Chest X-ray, AP view. Patient: 24 years old, sex M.
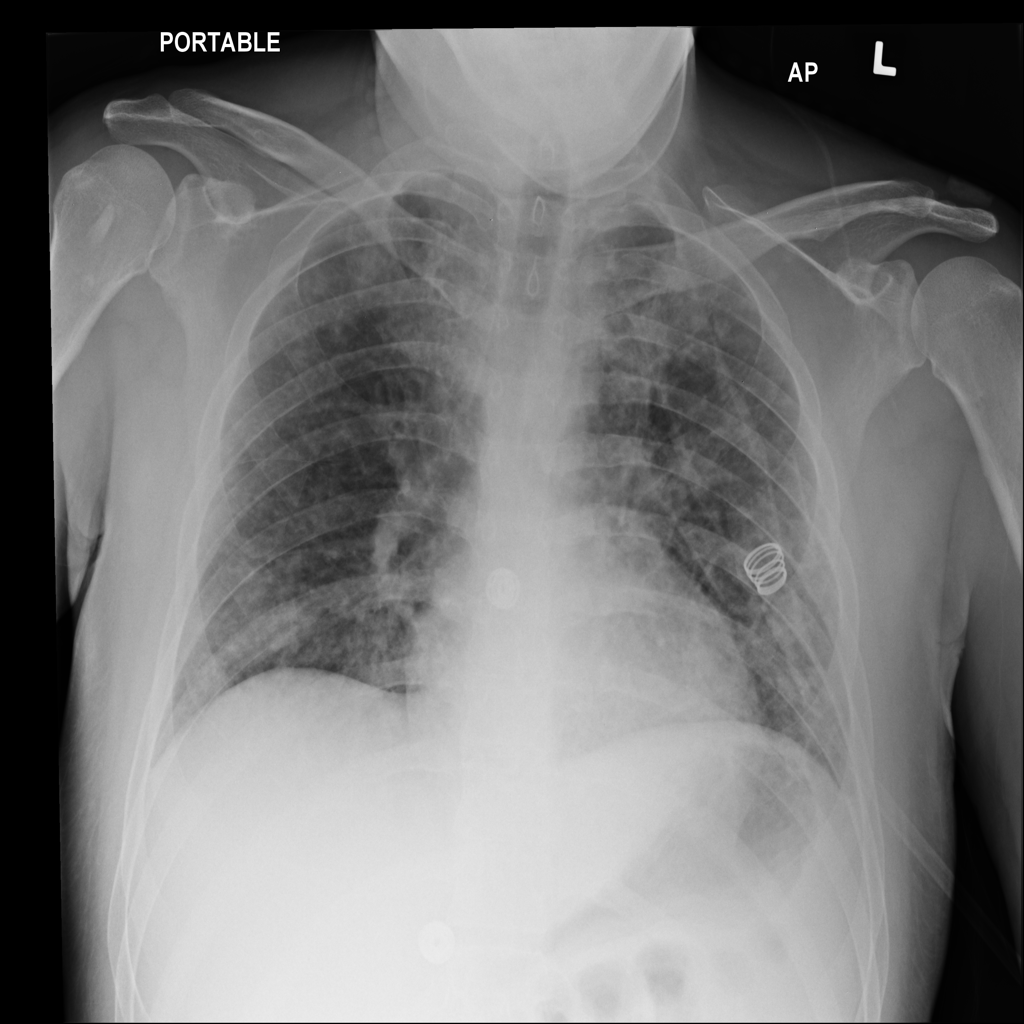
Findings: Nodule